Question: I would like to plot a rather small matrix (4 by 5) as shown in the picture - please, see

(It is a short time-series of certain indicator, which consists of components w+x+y+z. For year 1, the indicator value denoted as "a" equals w_1 + x_1 + y_1 + z_1.)
Any thoughts how to plot something like this? Maybe it's not a good idea to plot this kind of data. On the other, it's not that bad imo. And it's certainly better than let say 5 histograms or even worse, 5 pie charts.
OT: Do you know any sites or documents with advanced R plots examples? Google has found just simple plots.
EDIT: data example (vectors w/x/y/z are already expressed a a percentage)
'''
w <- (0.1,0.15,0.1,0.1,0.3)
x <- (0.15,0.15,0.1,0.1,0.25)
y <- (0.15,0.10,0.2,0.2,0.05)
z <- (0.6,0.6,0.6,0.6,0.4)
abcd <- (222222,333333,444444,500000,555555)
'''
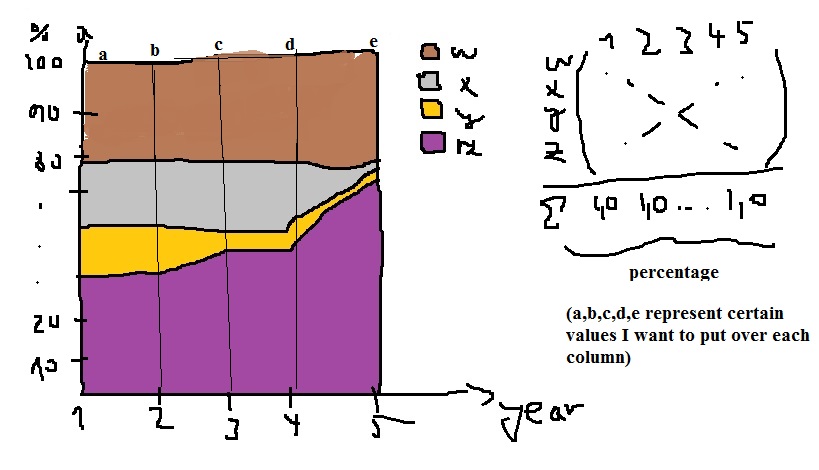
Answer: From the picture and information you provided, I can't really tell what's going on on the righthand side of your figure, but the relative abundance plot you've shown is pretty easy to make using 'geom_area' from ggplot2. Here's how to get it from the data you provide:
First, your data should be in a single dataframe in long form, which is easy to do with the reshape package. You also should add an explicit time value for each observation:
'''
df<-data.frame(w,x,y,z)
library(reshape)
df<-melt(df)
df$year<-rep(c(1:5),4)
'''
Now the data can easily be plotted as a relative abundance graph:
'''
library(ggplot2)
ggplot(df,aes(x=year,y=value,group=variable))+geom_area(aes(fill=variable))
'''
Is this more or less what you're trying to do? I'm sorry if I've only partially answered or misunderstood your question- as I said, I'm still not totally sure what you're looking for from the picture.